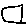
Label: square